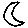
Label: moon